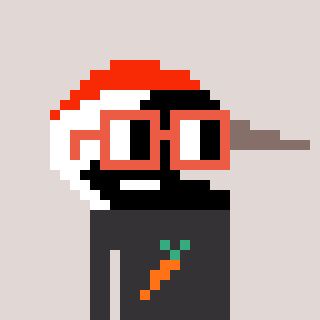
a pixel art character with square orange glasses, a crane-shaped head and a grayscale-colored body on a warm background